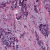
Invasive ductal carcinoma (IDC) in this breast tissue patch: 1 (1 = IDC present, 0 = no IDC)